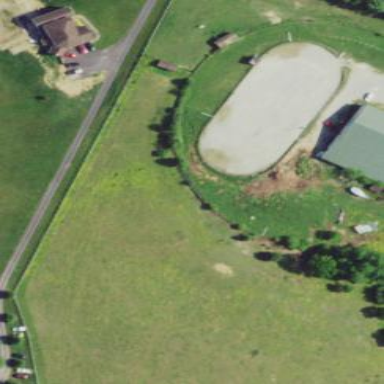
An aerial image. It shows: Equestrian pitch with dirt surface.